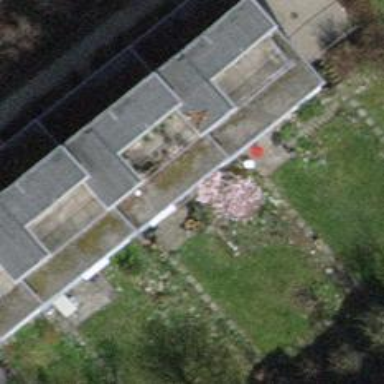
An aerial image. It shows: Flat-roofed terrace building.